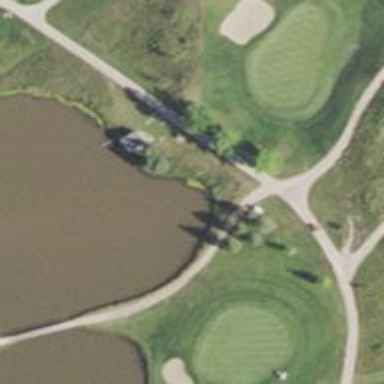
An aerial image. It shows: Pathway for golfing.